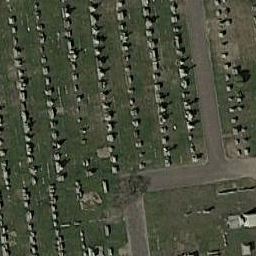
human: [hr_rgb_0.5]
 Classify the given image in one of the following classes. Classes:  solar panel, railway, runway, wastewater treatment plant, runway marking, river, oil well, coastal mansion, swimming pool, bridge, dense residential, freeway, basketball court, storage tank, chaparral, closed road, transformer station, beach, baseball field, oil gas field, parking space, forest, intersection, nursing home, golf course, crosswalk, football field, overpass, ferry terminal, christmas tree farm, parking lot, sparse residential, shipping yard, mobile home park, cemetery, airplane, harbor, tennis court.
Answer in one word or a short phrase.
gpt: cemetery